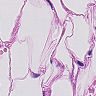
Metastatic tissue present: no